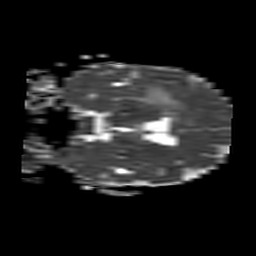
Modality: ADC
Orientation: coronal
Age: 66
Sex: female
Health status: ill
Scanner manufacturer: philips
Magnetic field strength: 3 T
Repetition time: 3.8 s
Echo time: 0.09 s